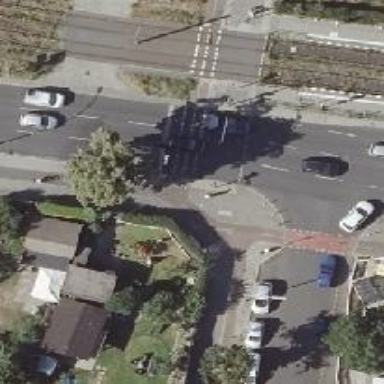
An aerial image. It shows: Road with traffic signals.